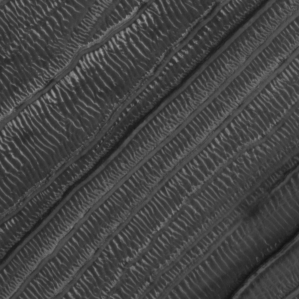
Label: frost